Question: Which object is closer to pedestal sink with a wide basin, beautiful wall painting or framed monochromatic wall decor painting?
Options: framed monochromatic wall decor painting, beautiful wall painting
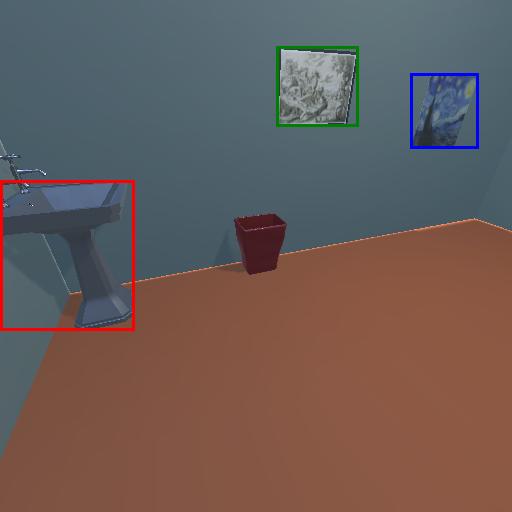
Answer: framed monochromatic wall decor painting